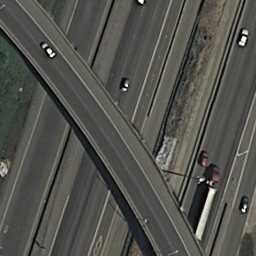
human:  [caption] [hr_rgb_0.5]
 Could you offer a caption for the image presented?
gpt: An overpass with a road go across another roads diagonally .

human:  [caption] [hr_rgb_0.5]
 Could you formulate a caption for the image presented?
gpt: A road go across another roads diagonally with some cars on the roads .

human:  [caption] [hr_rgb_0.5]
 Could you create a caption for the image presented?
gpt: An overpass with a road go across another roads diagonally with some cars on the roads .

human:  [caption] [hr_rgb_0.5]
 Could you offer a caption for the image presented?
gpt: An overpass with a road go across another roads diagonally with some plants surounded .

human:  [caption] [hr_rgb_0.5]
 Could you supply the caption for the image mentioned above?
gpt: A road go across another roads with some plants surounded .